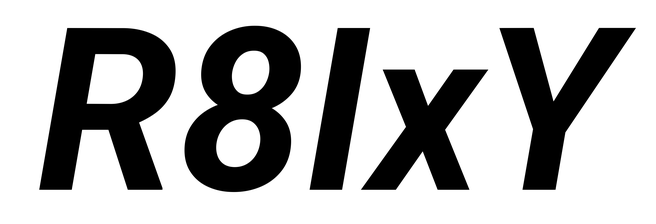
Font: Roboto-Italic_Bold_Italic